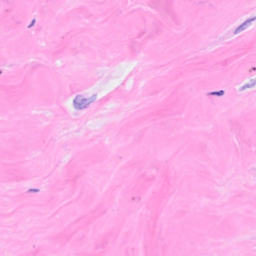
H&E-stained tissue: Breast